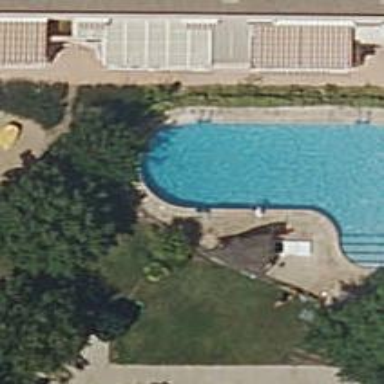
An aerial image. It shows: Swimming pool located in leisure land.